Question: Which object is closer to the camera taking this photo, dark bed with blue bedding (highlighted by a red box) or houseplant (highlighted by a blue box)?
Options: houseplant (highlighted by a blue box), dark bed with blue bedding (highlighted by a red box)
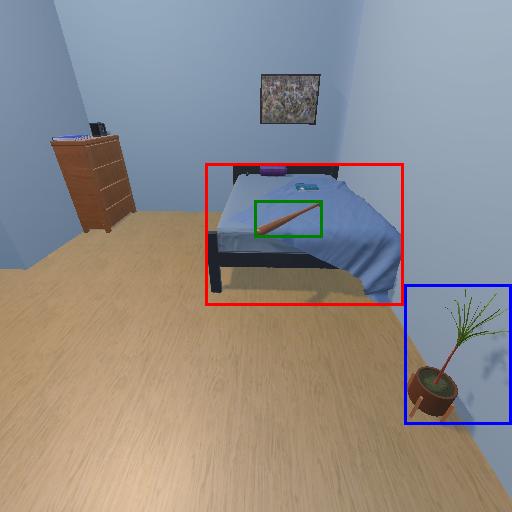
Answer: houseplant (highlighted by a blue box)